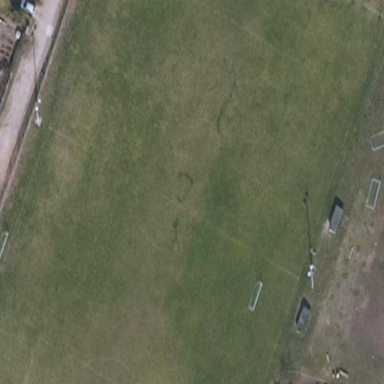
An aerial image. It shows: Grass pitch designated for soccer.